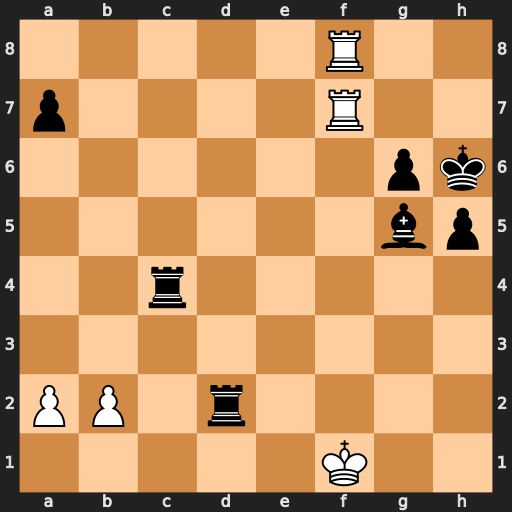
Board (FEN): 5R2/p4R2/6pk/6bp/2r5/8/PP1r4/5K2
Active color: w
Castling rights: -
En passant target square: -
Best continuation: Rh8#